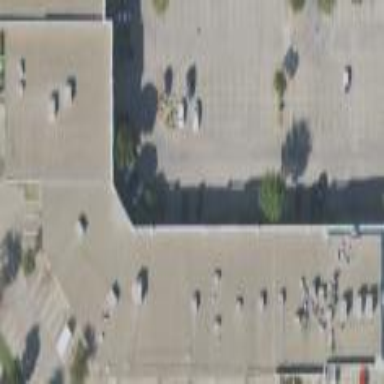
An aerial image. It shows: Commercial building.